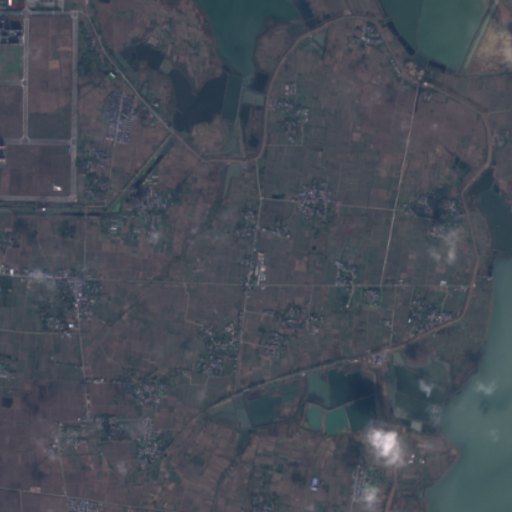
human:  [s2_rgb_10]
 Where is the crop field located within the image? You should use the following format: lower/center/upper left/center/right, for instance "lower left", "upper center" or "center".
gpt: The crop field is located in the lower of the image.
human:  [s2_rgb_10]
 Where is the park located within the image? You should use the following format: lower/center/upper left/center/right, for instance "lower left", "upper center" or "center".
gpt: The park is located in the upper left of the image.
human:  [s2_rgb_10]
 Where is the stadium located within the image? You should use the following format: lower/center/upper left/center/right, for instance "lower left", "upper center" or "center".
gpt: The stadium is located in the upper left of the image.
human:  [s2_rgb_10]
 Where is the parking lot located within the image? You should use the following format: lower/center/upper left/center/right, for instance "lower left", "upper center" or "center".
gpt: There is no parking lot in the image.